Interaction volume radius: 5 \u00c5
Interaction volume height: 25 \u00c5
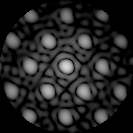
Disorder parameter: 0.2129